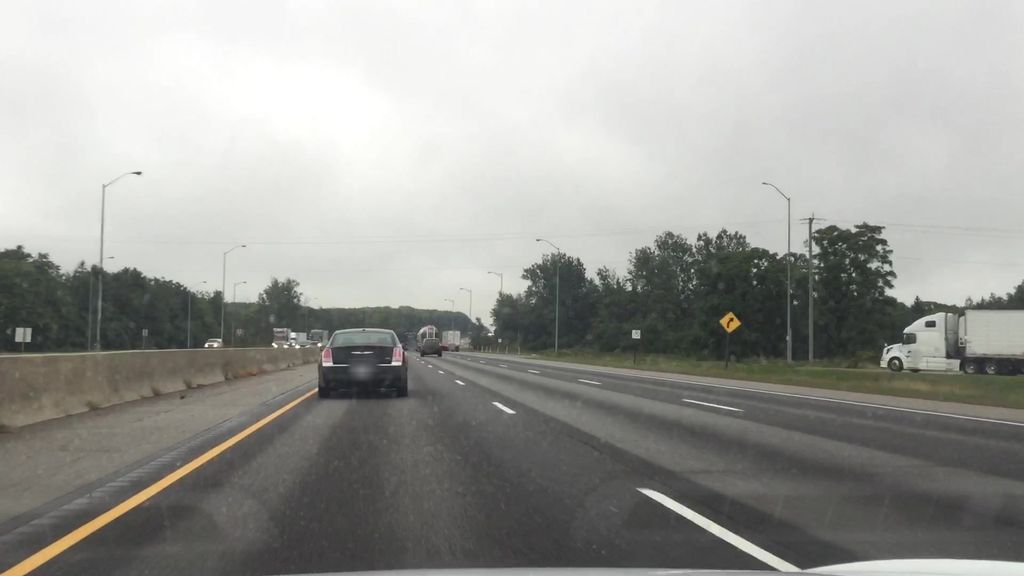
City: kitchener-waterloo